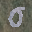
Label: 0